Question: I can't find any information on this. Where is this Region? I understand that the region is in Virginia but I'm specifically asking about the region.

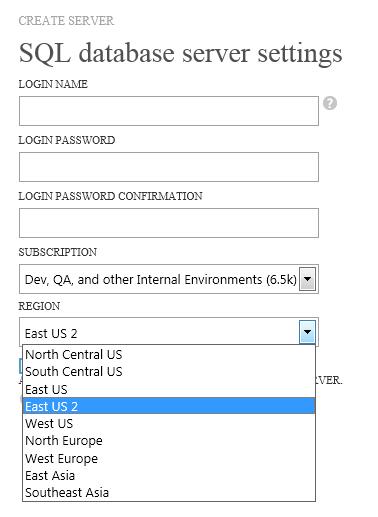
Answer: <URL>:
'''
AZURE REGION LOCATION
Central US Iowa
East US Virginia
East US 2 Virginia
US Gov Iowa Iowa
US Gov Virginia Virginia
North Central US Illinois
South Central US Texas
West US California
North Europe Ireland
West Europe Netherlands
East Asia Hong Kong
Southeast Asia Singapore
Japan East Saitama Prefecture
Japan West Osaka Prefecture
Brazil South Sao Paulo State
Australia East New South Wales
Australia Southeast Victoria
'''